Interaction volume radius: 10 \u00c5
Interaction volume height: 15 \u00c5
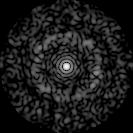
Disorder parameter: 0.8556